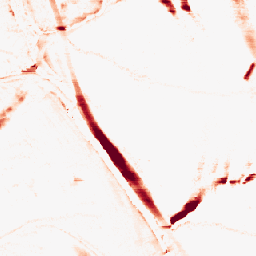
Category: morphological
Decomposition family: morphological_rect
Decomposition parameters: operation: opening
width: 20
height: 5
Upsampling method: nearest
Upsampling parameters: scale: 8
Upsampling scale: 8